Field crop: maize
Growth stage: 2
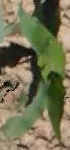
Species: maize